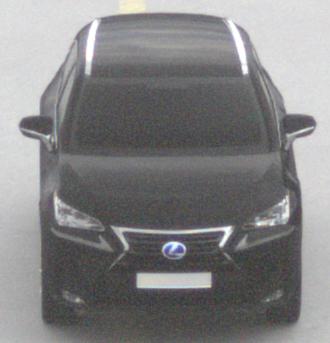
Make: Lexus
Model: NX 300h
Detailed model: NX (AZ1)
Model produced from: 2017/11
Model produced until: 2018/08
Doors: 5
Color: black
Road condition: dry road
Daytime: midday
Contrast: low contrast